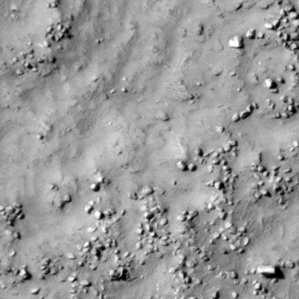
Label: non_frost